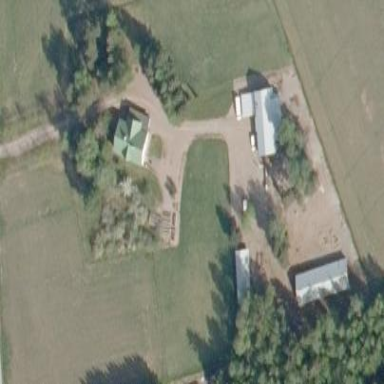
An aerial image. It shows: Farmyard area.